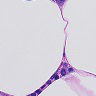
Metastatic tissue present: no